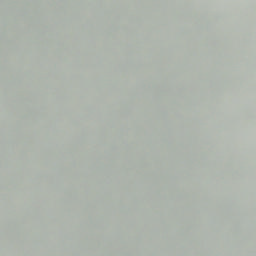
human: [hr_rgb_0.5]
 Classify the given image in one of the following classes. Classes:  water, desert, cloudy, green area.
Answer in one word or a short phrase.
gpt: cloudy